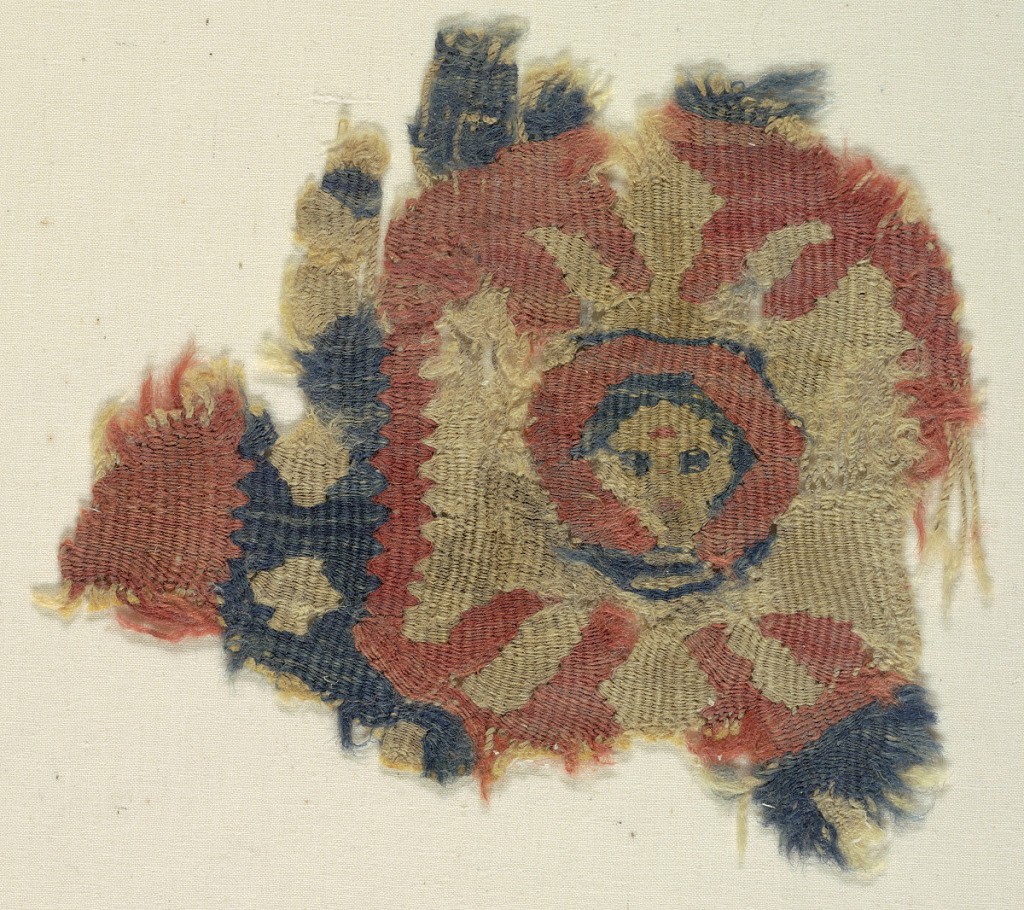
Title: Fragment
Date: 300–500
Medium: wool Technique: tapestry weave
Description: Tapestry weave fragment showing a symmetrical undyed shape on red ground. At center, a human head. Incomplete border of green and white.